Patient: sex M, age 60
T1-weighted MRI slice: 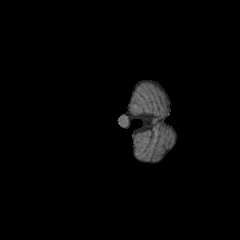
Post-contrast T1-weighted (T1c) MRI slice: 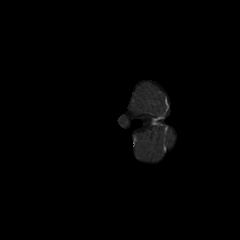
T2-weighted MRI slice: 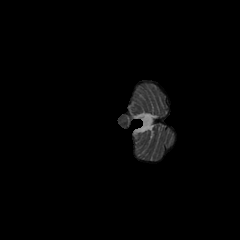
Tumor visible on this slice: no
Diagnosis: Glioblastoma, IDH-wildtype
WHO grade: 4